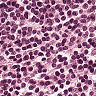
Metastatic tissue present: no